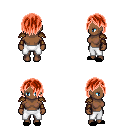
a pixel art fantasy rpg character, female body template, human, dark skin, leather shoulder armor, white pants, red bangs hairstyle, leather bracers, black slippers, four views (front, back, left, right), 2x2 character sprite sheet, small pixel art, hard edges, no anti-aliasing